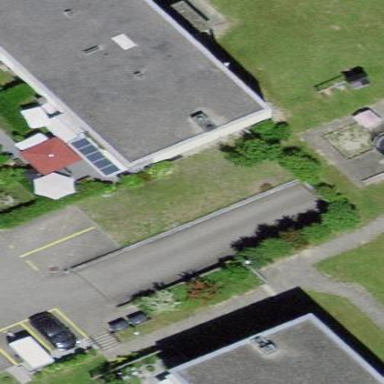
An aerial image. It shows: Apartment building with flat roof.